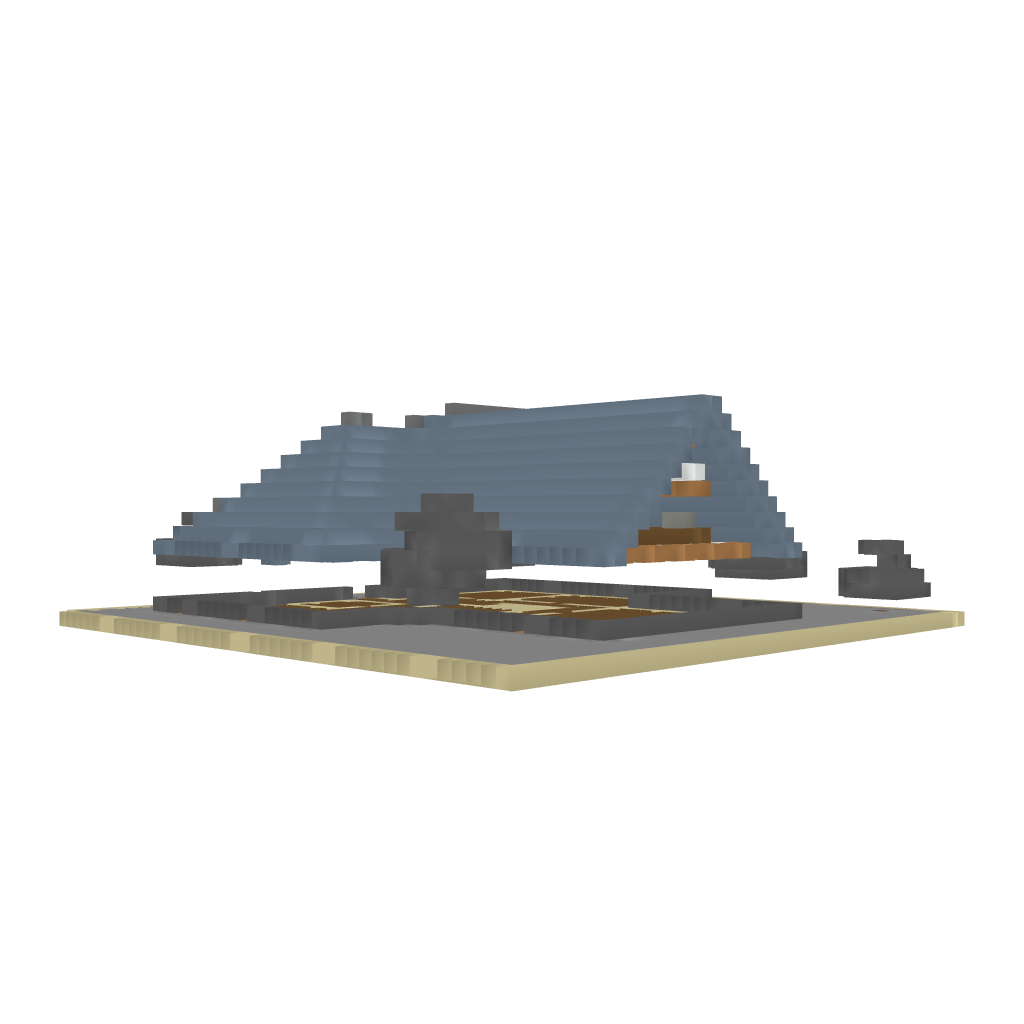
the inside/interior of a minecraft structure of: Valter House